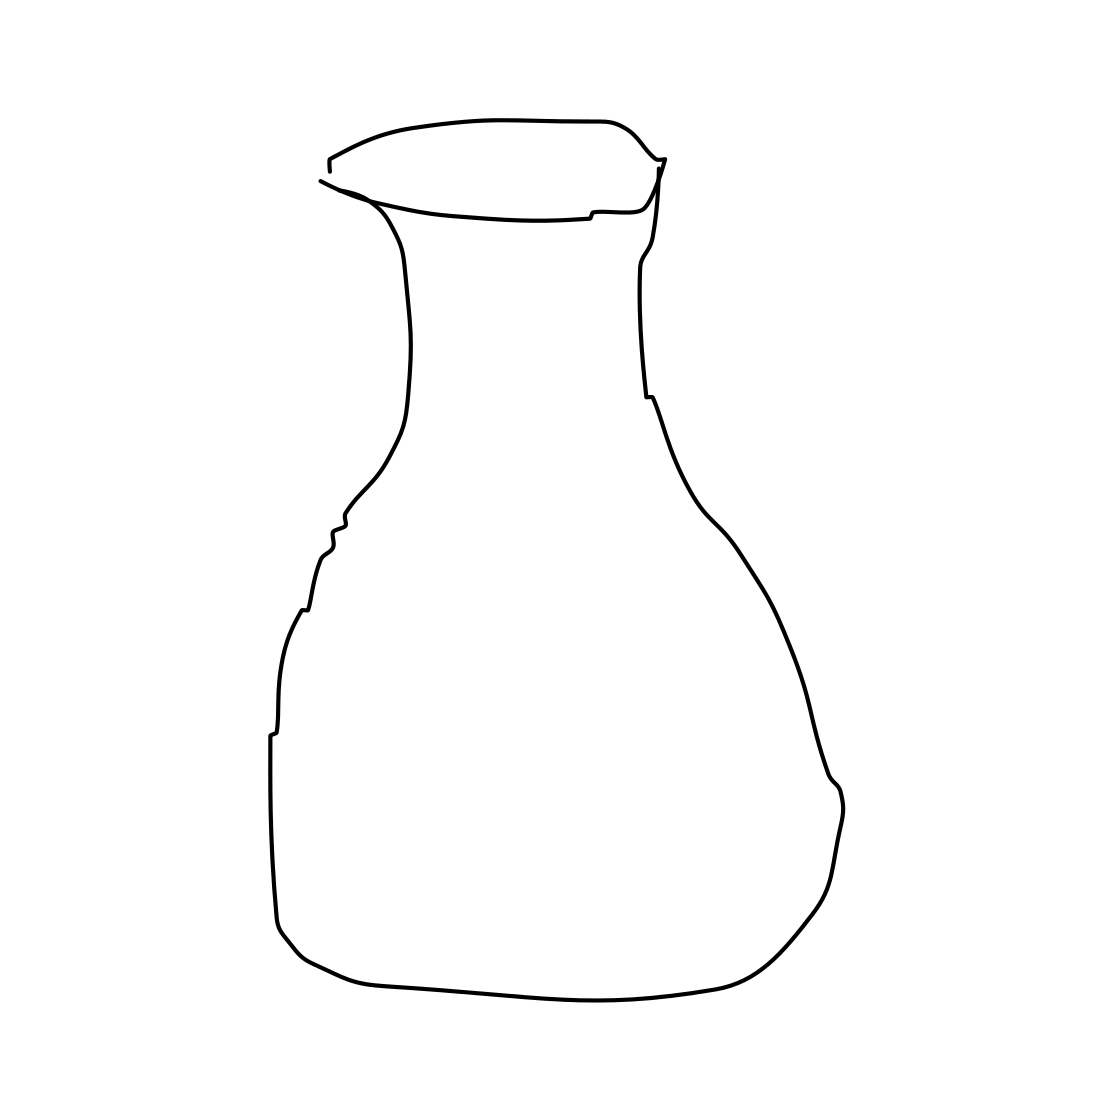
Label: vase